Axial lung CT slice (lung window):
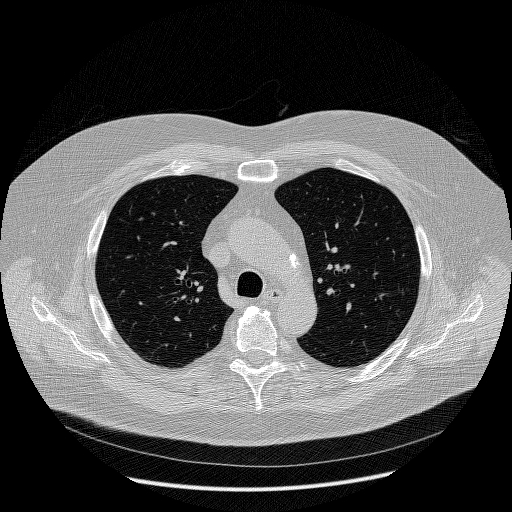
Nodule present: no